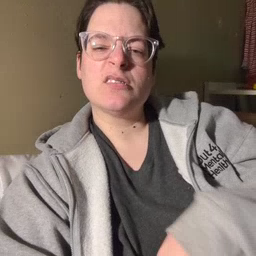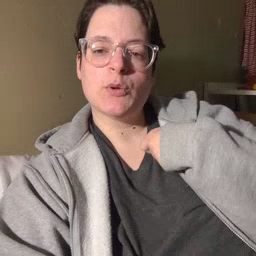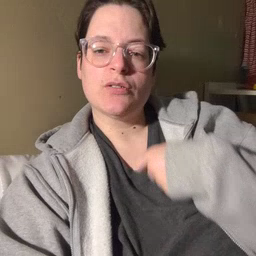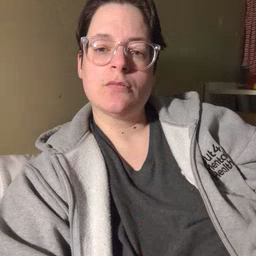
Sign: zipper